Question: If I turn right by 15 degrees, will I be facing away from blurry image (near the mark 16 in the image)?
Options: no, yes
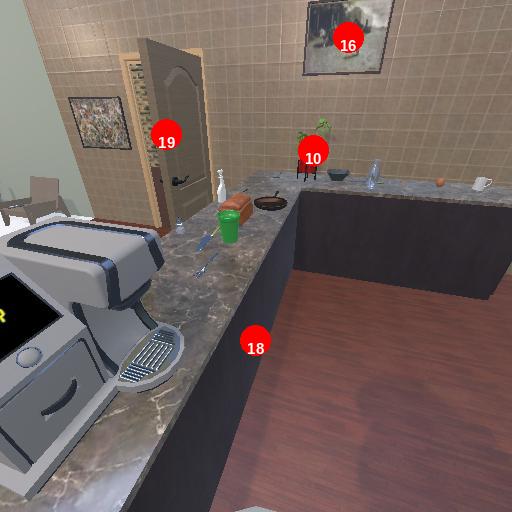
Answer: no